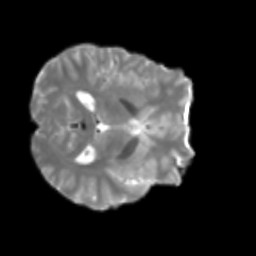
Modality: T2w
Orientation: axial
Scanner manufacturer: siemens
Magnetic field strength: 3 T
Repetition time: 4 s
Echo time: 0.0594 s